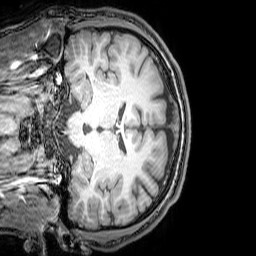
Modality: T1w
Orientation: coronal
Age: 22
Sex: male
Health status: healthy
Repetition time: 0.081 s
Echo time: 0.037 s